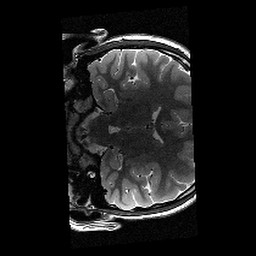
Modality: T2w
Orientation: coronal
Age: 11
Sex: female
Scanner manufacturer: siemens
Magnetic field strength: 3 T
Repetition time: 9.23 s
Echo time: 0.067 s